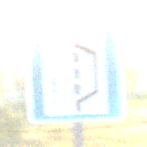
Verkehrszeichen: NothalteUndPannenbucht
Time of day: SunriseSunset
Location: Outdoor (RoadRail)
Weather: Clear
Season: NotSpecified
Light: Natural